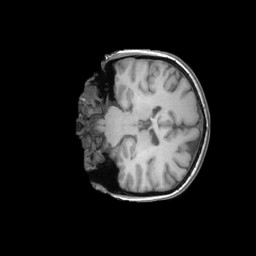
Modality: T1w
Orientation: coronal
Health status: ill
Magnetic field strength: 3 T